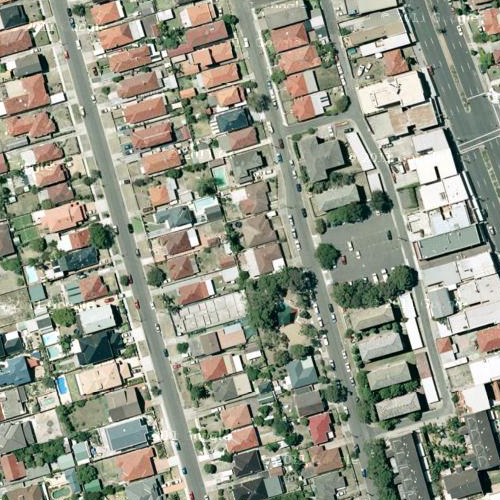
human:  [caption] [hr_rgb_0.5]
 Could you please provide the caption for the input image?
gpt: A residential area with many houses arranged in lines and some roads go across this area .

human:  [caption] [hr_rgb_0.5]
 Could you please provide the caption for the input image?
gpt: Many houses arranged in lines with some roads go through this area .

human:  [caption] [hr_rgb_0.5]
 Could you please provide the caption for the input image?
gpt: A dense residential area with lots of houses arranged in lines while some roads go across .

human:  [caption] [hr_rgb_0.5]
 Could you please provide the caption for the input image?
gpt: This is a residential area with lots of houses arranged in lines .

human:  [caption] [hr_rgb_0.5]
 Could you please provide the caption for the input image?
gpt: Lots of houses with lots of houses arranged in lines and some roads go across this area .